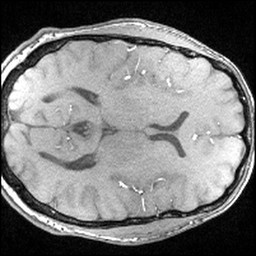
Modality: angio
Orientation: axial
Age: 34
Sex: male
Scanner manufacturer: siemens
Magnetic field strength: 3 T
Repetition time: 0.025 s
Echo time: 0.00334 s